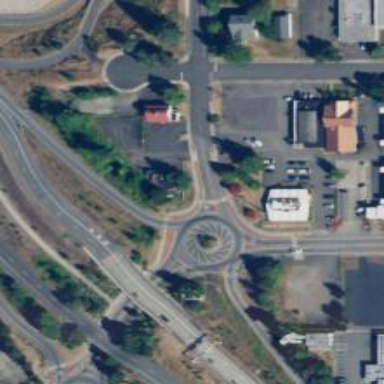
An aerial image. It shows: Secondary road around roundabout.